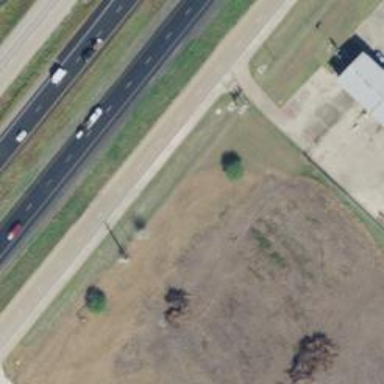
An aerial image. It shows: Tertiary road with frontage road along it.